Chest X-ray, PA view. Patient: 73 years old, sex M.
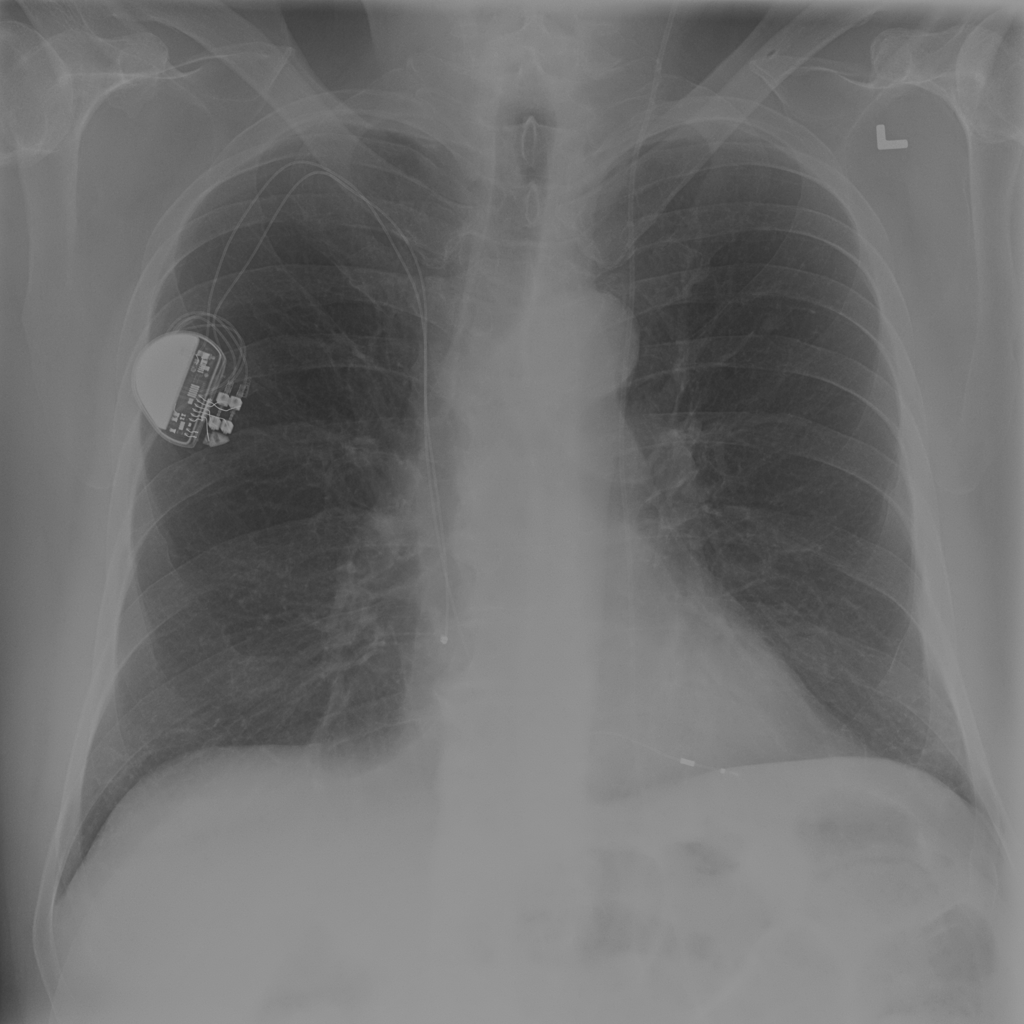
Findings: No Finding